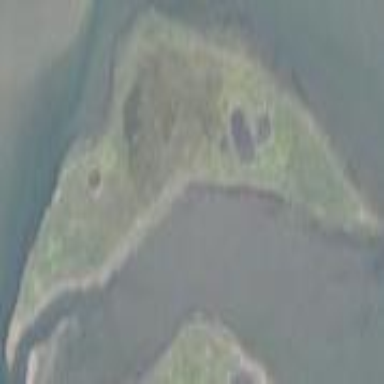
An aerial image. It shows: Tidal saltmarsh wetland area.